Question: In Xcode 5.0.2 I've created <URL>:

I'd like the <URL> be the delegate for the navigation controller, so that its method
'''
- (void)navigationController:(UINavigationController *)navigationController
didShowViewController:(UIViewController *)viewController
animated:(BOOL)animated
'''
is called - so I have added the following code to its 'viewDidLoad':
'''
UINavigationController *nc = self.navigationController;
[nc setDelegate:self];
'''
This works, but I wonder if setting the delegate for the navigation controller is also possible in the Interface Builder?
I've tried ctrl-dragging from the yellow cube sign of the navigation controller to the LoginViewController scene and vice versa - but I'm only offered a popup to create a segue...
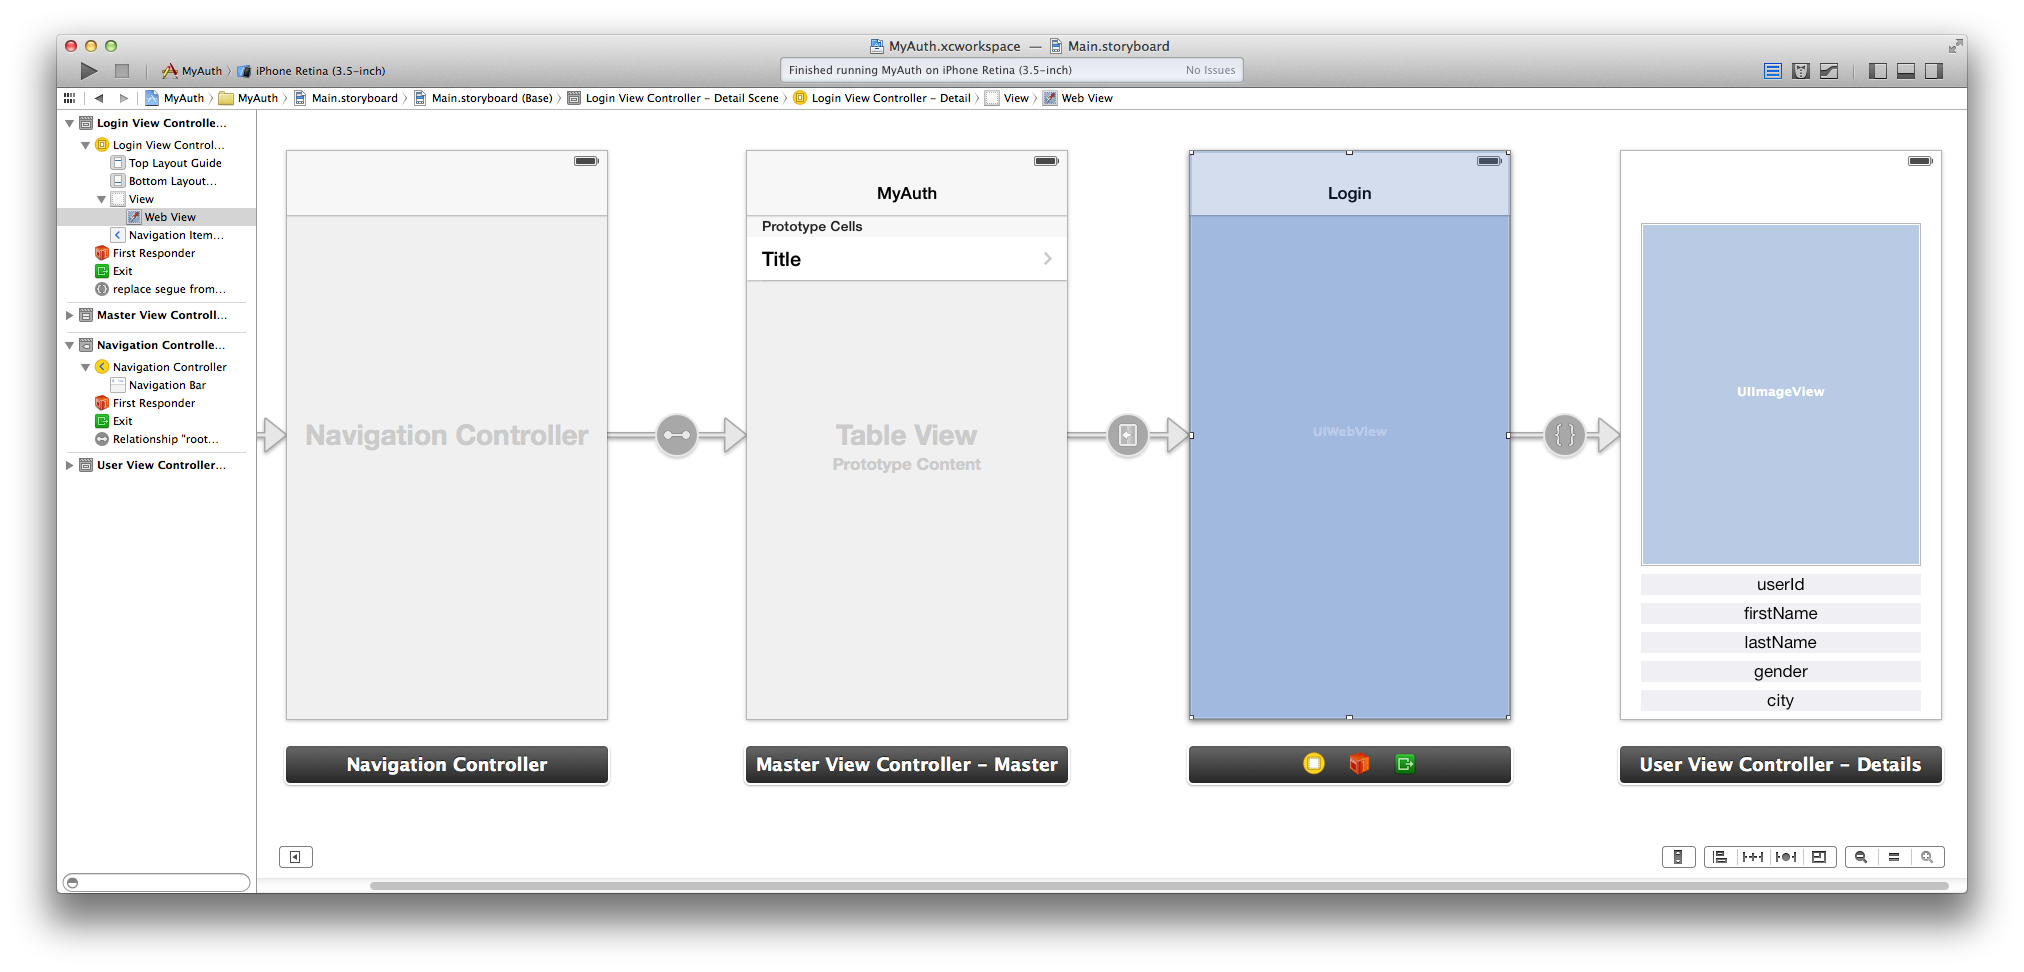
Answer: EDIT: this answer might be outdated as of Dec 2015. <URL> is probably more accurate for XCode 6 and newer.
Long long ago, before storyboards existed, setting delegates was possible using outlets (although I don't remember if it was possible for UINavigationController, I only remember that I did it with UITableView). You would just right-click on Navigation Controller and drag from the outlet to the target:

However, according to <URL>, it's not possible anymore. You can do it programatically in 'viewDidLoad' as you did, or using 'prepareForSegue:'.